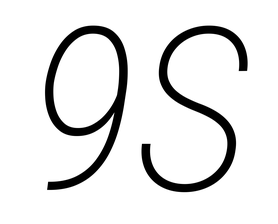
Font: Roboto-Italic_Condensed_ExtraLight_Italic